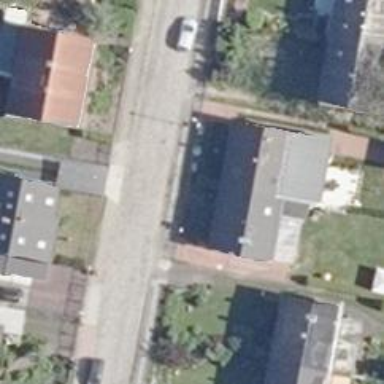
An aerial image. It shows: Residential road with sidewalks on both sides.